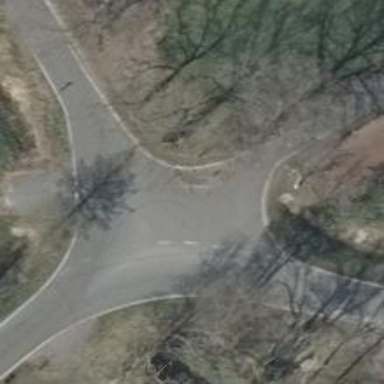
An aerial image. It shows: Smoothly paved residential road.